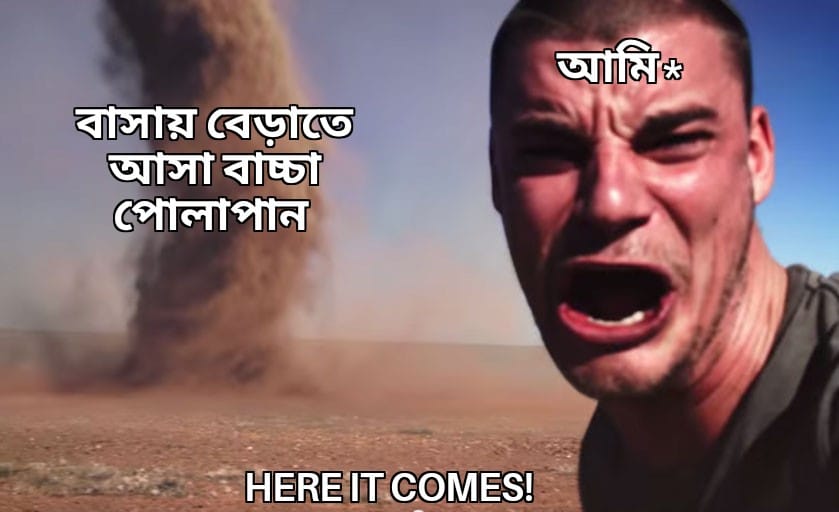
Caption: বাসায় বেড়াতে আসা বাচ্চা পোলাপান      আমি*     HERE IT COMES !
Label: non-hate